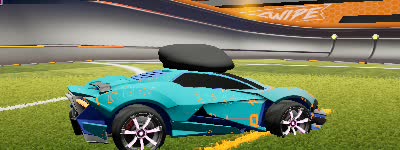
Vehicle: werewolf